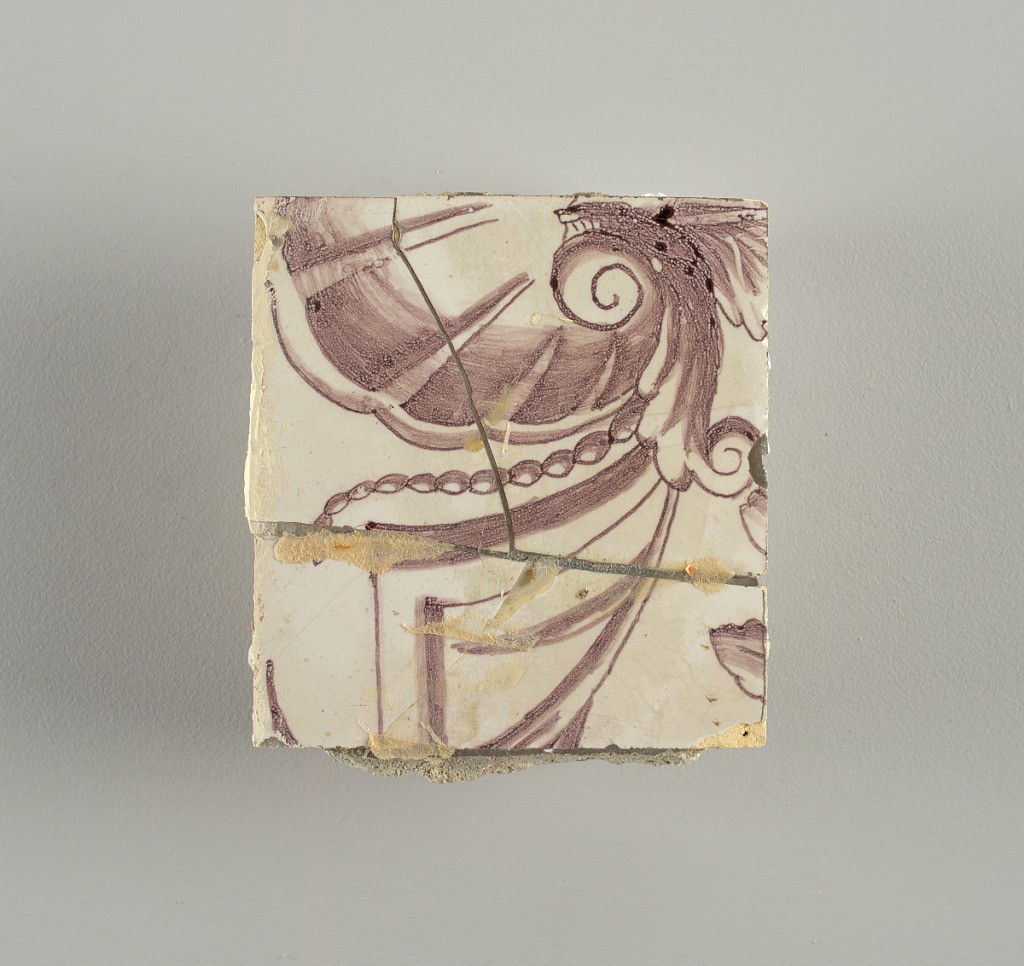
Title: Wall facing
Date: ca. 1725
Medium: Tin-glazed earthenware, underglaze
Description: Horizontal rectangle.  Thirty-seven tiles wide and twenty-one high with opening for door or window nineteen and one-half tiles high and twelve wide.  To left and right of opening, centered canopy above. Left, woman representing Hope, right, a sculputure urn.  Centered above opening, a mascaron.  Arabesque design of foliage.